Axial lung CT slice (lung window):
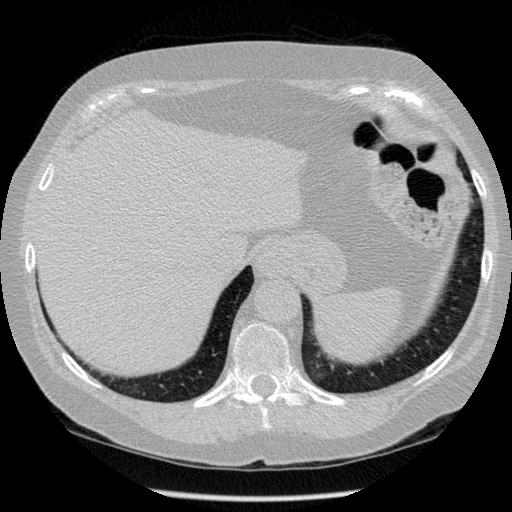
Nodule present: no